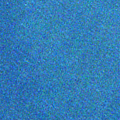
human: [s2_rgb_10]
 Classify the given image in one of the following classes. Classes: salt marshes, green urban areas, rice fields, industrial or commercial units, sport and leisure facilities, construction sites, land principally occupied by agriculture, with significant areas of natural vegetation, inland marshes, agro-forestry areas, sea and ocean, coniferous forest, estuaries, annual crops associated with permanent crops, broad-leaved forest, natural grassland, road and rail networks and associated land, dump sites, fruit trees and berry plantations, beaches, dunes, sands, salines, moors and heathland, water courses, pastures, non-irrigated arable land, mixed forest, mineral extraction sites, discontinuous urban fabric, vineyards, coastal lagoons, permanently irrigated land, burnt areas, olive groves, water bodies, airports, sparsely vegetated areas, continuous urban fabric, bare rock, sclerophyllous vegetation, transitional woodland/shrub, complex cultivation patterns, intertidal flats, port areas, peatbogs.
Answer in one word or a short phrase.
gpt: sea and ocean